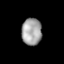
Tissue: lung
Cell type: Others
Senescence score: 0.2381
Nuclear area (px): 530
Mean DAPI intensity: 163.032